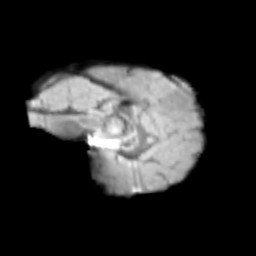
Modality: T2w
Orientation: sagittal
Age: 11
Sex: female
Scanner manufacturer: siemens
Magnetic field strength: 3 T
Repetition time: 3.8 s
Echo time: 0.07 s